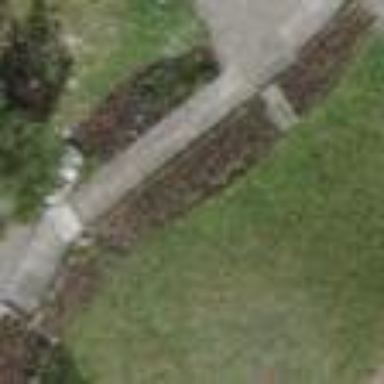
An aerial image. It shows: Flowerbed that is used for landscaping or gardening purposes.